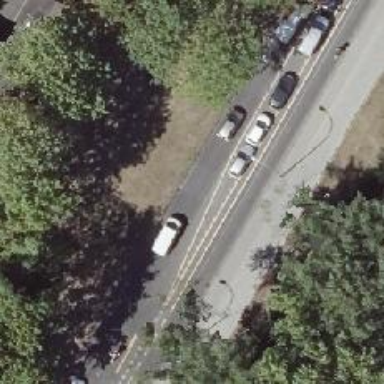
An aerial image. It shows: Secondary road with asphalt surface. It is dual carriageway with kerb separating the cycleway on the right.